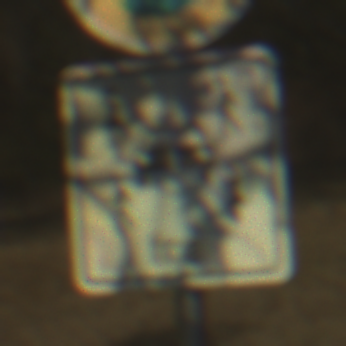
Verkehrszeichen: CarsharingfahrzeugeFrei
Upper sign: AbsolutesHalteverbot
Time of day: SunriseSunset
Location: Outdoor (Nature)
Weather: Clear
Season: NotSpecified
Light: Natural